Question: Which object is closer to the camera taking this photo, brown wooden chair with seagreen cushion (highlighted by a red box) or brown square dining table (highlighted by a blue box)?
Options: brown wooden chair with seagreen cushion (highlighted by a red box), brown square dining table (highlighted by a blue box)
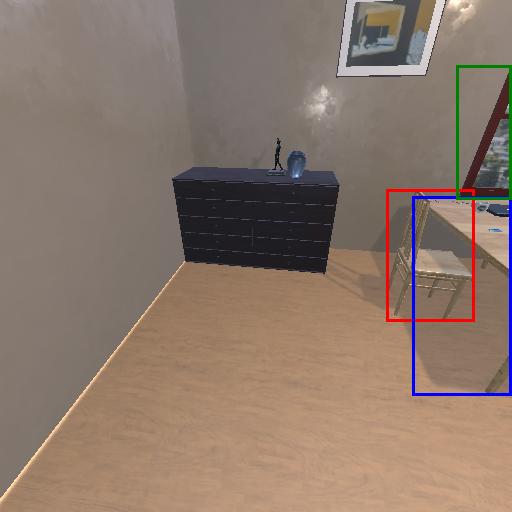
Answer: brown wooden chair with seagreen cushion (highlighted by a red box)